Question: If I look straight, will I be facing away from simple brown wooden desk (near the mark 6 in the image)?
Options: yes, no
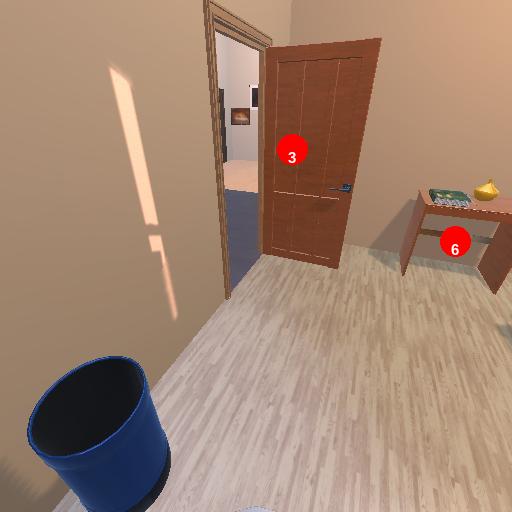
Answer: yes